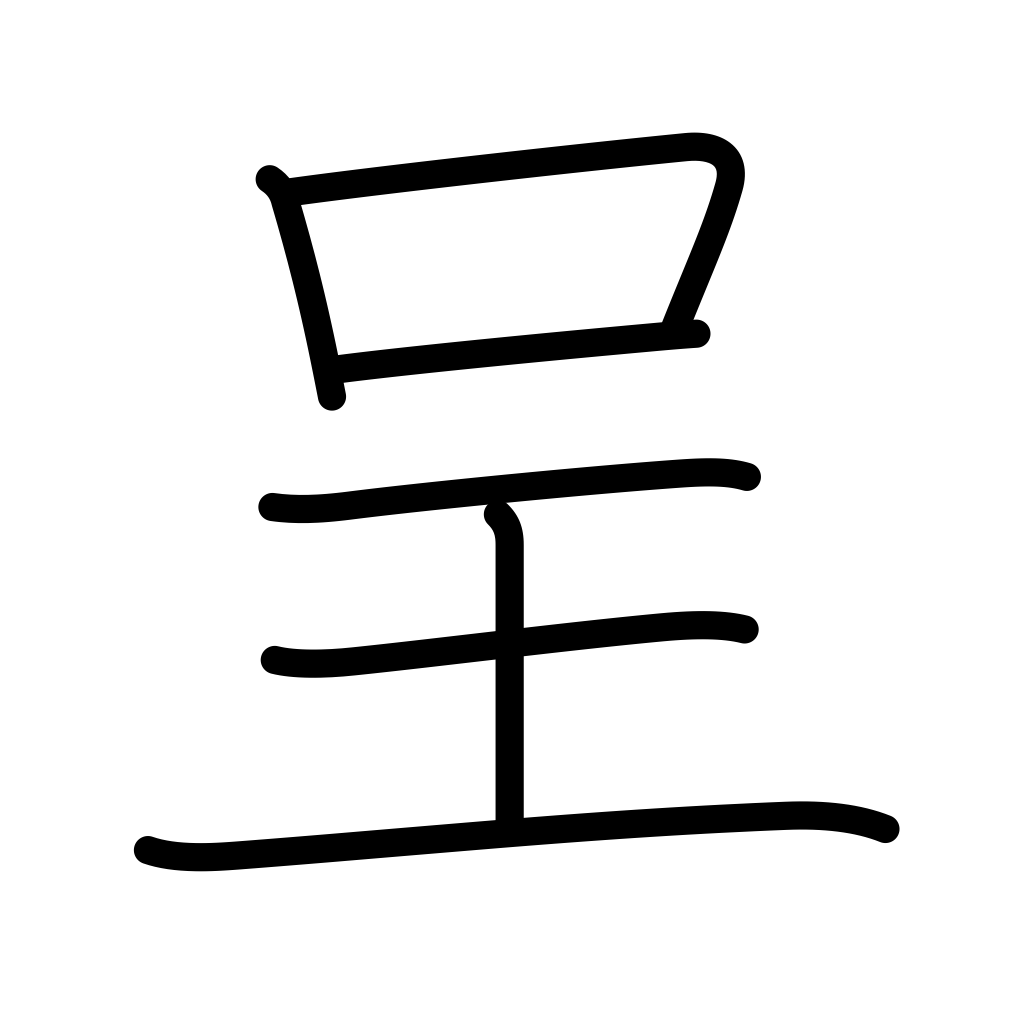
Meaning: display, offer, present, send, exhibit